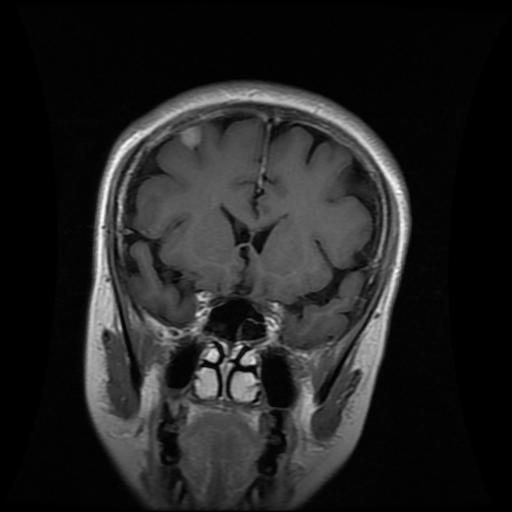
Label: meningioma